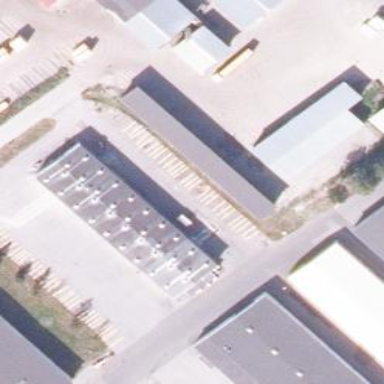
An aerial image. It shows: Industrial building.